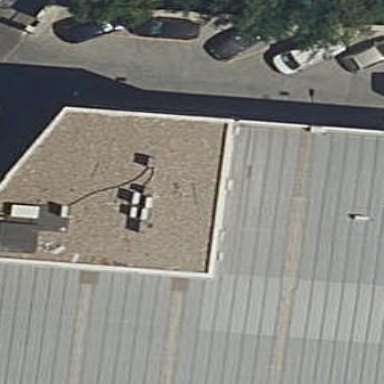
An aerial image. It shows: Industrial building.